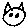
Label: cat